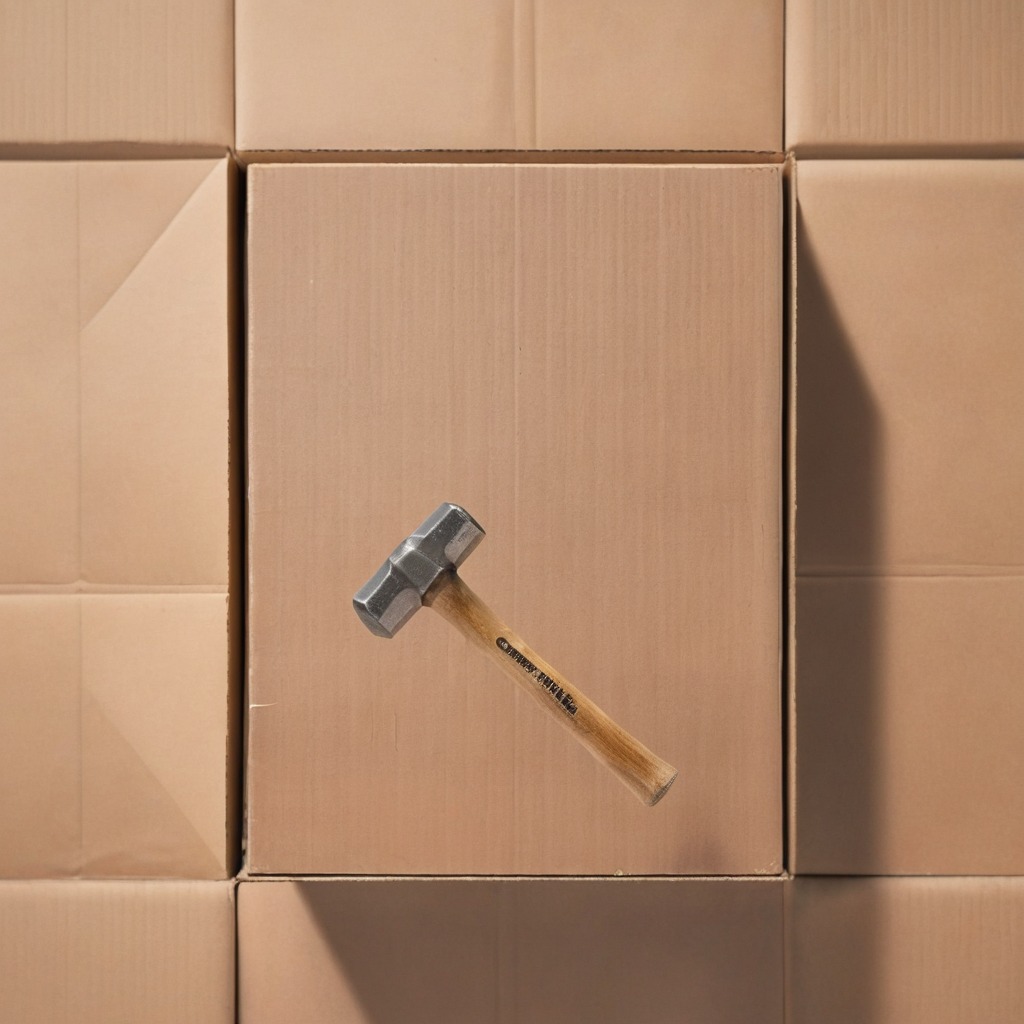
A hammer is lying on the cardboard box surface in an outdoor workshop during daytime bright natural light soft shadows slightly creased but